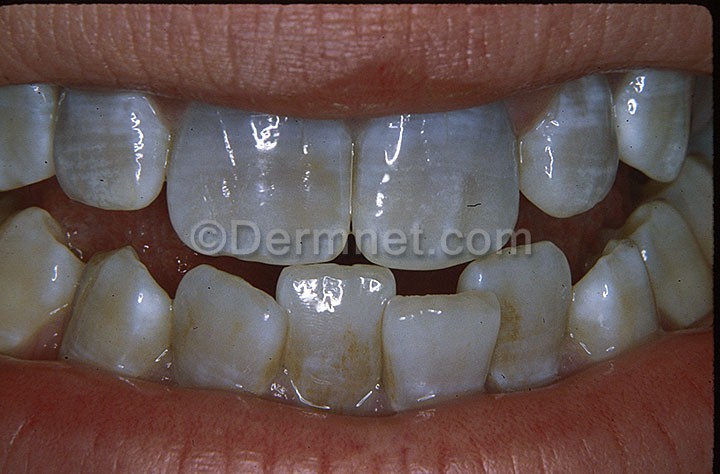
Disease: Acne and Rosacea Photos